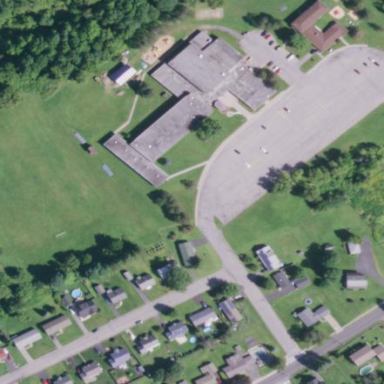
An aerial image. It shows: School building.